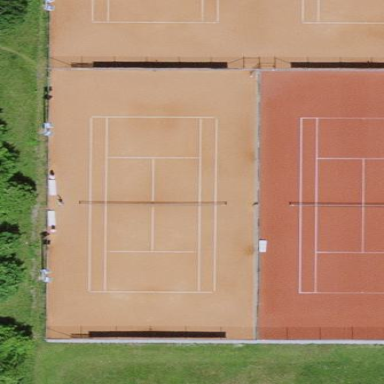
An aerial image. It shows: Tennis court on pitch designated for leisure land.